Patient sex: M
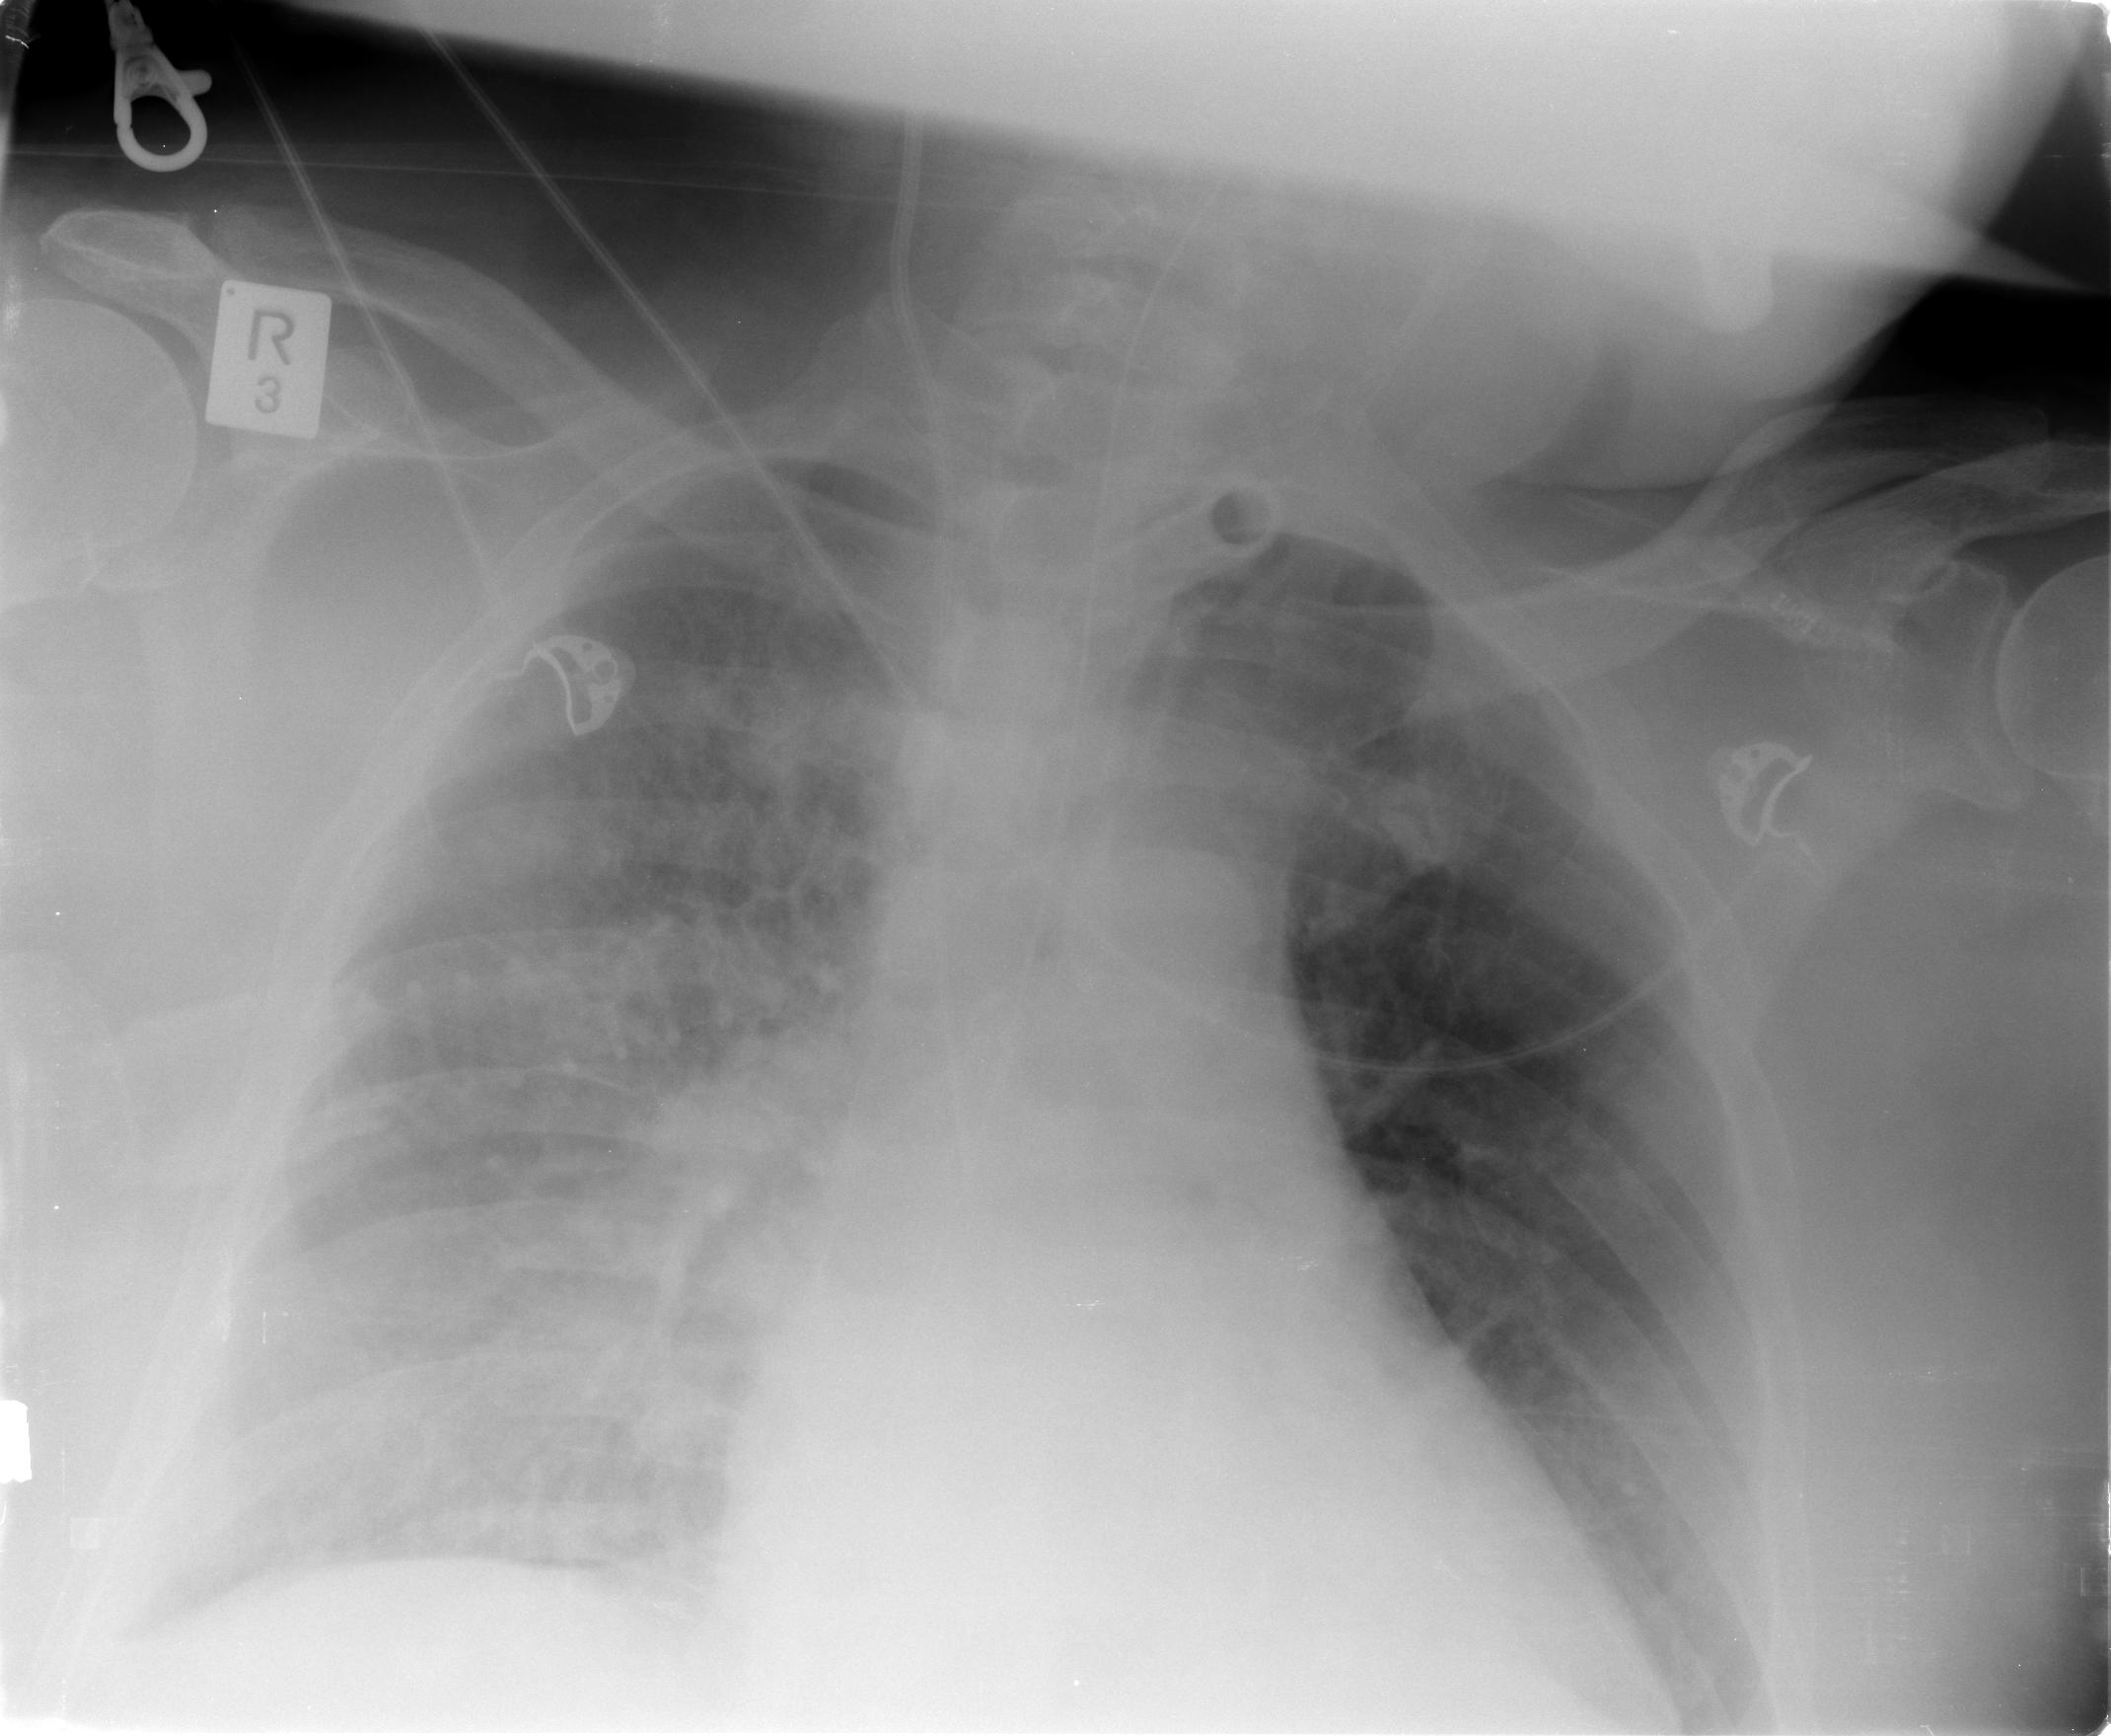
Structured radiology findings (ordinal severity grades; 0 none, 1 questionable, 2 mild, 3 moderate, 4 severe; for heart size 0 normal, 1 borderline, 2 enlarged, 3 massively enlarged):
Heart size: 3
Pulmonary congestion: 2
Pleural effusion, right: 2
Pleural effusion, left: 2
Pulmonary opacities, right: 2
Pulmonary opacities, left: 0
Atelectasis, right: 3
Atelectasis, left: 2